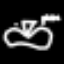
Label: pencil